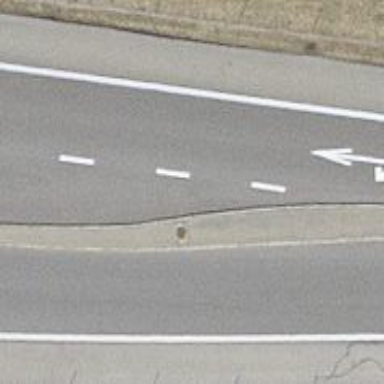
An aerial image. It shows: This is primary highway with motorroad.